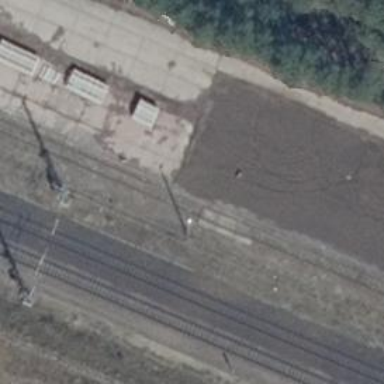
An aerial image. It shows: Disused railway siding.